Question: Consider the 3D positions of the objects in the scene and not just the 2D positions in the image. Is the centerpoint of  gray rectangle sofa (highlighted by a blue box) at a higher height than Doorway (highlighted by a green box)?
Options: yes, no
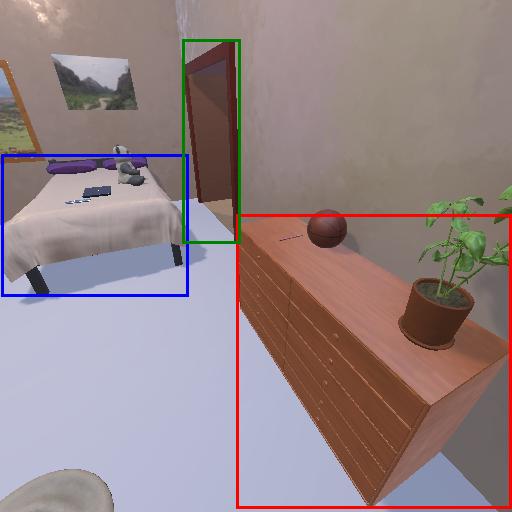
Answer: yes